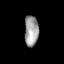
Tissue: lung
Cell type: Endothelial cells
Senescence score: 0.6774
Nuclear area (px): 420
Mean DAPI intensity: 158.519